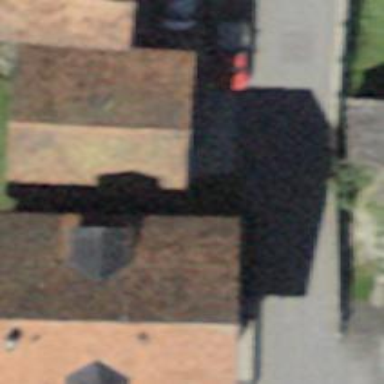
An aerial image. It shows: Shed building.